Question: I need vertical text for a website. Thats my css code:
'''
.vertical-category span {
display: block;
position: absolute;
top: 30px;
left: -37px;
font-size: 20px;
text-transform: uppercase;
color: #ffffff;
-webkit-transform: rotate(90deg);
-moz-transform: rotate(90deg);
-ms-transform: rotate(90deg);
-o-transform: rotate(90deg);
transform: rotate(90deg);
-webkit-transform-origin: 50% 50%;
-moz-transform-origin: 50% 50%;
-ms-transform-origin: 50% 50%;
-o-transform-origin: 50% 50%;
transform-origin: 50% 50%;
filter: progid:DXImageTransform.Microsoft.BasicImage(rotation=1);
}
'''
Thats well working, but the start position of the first letter depends on the length of the word:

As you can see, the left vertical text is on the red background. the right vertical text is longer and so not at the red background.
what to do, that the position of the vertical text is always fix and not depends on the text length?
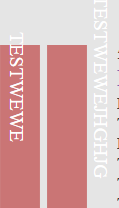
Answer: It's hard to be completely sure without further context (for instance, where is that background color even coming from), but I believe this issue is your 'transform-origin'. The first '50%' is moving the element to the right. Try 0 or some static value:
'''
transform-origin: 0 50%;
'''
<URL>
EDIT: <URL> may help you visualize what is happening. The red element is the element before rotation and the yellow is after. Tweak the origin values and see how it affects the rotation.
'transform-origin' defines the point at which the rotation occurs. With '50% 50%' the rotation occurs around the center of the element.